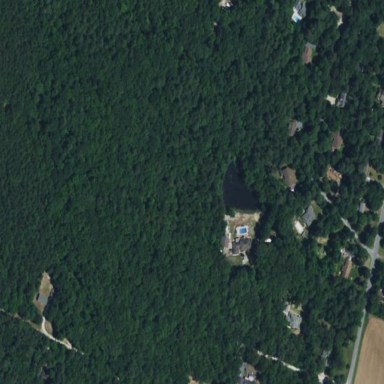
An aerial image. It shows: Beautiful woodland area.